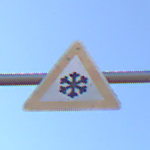
Verkehrszeichen: SchneeOderEisglaette
Umgebung: Outdoor, Nature
Tageszeit: MorningAfternoon
Wetter: Clear
Licht: Natural
Jahreszeit: NotSpecified
Kontrast: HighContrast